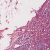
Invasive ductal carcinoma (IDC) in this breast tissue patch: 1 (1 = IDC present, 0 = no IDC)